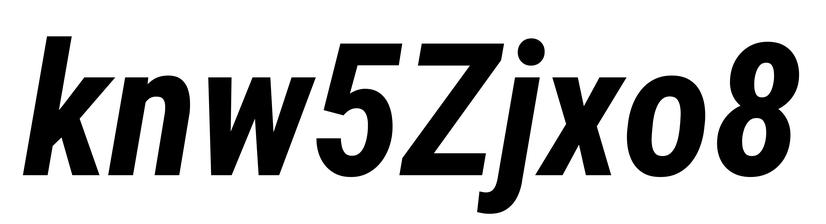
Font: Roboto-Italic_Condensed_Bold_Italic